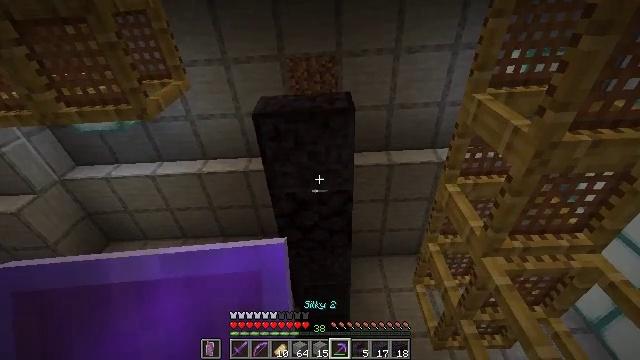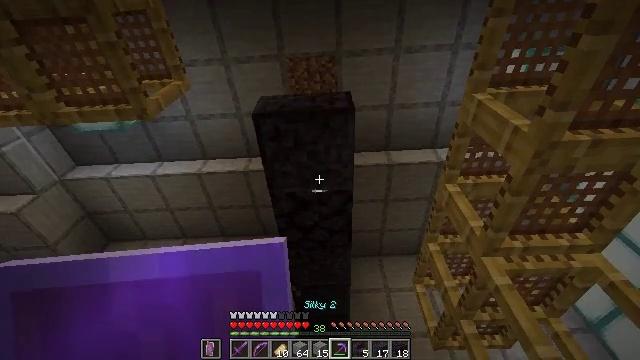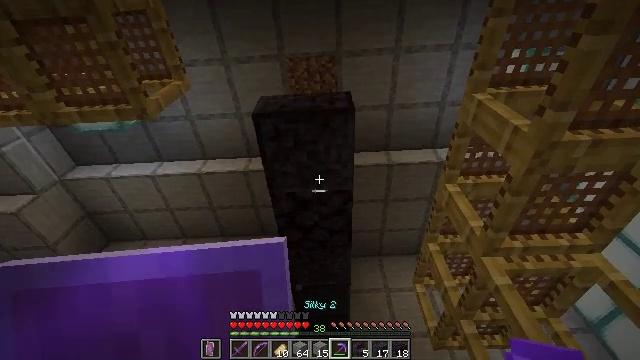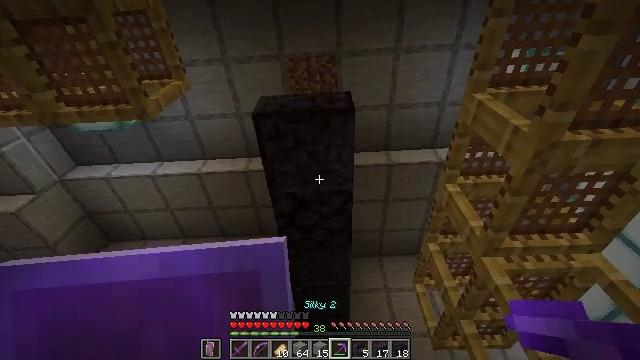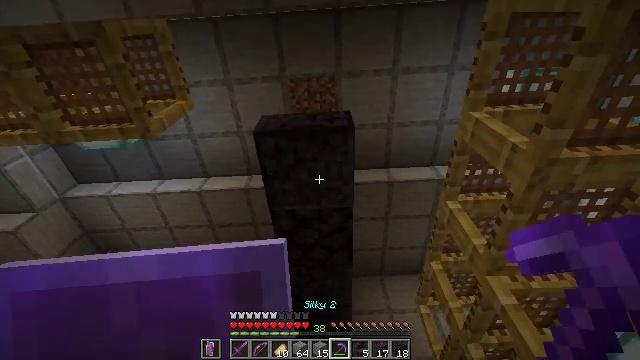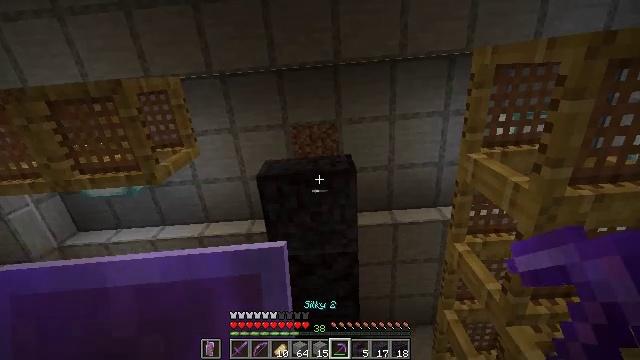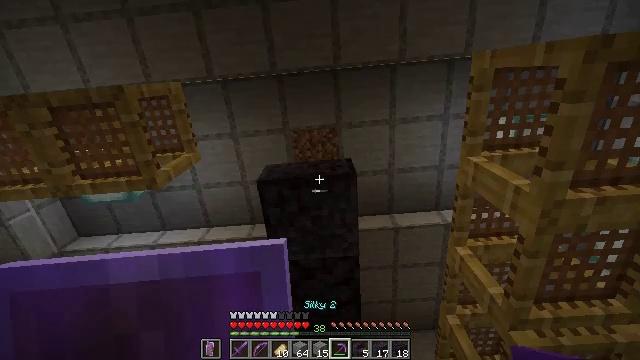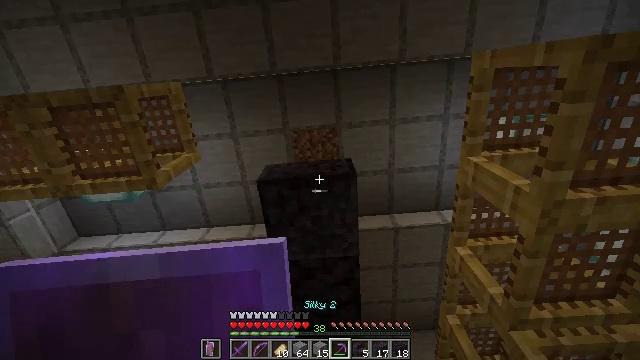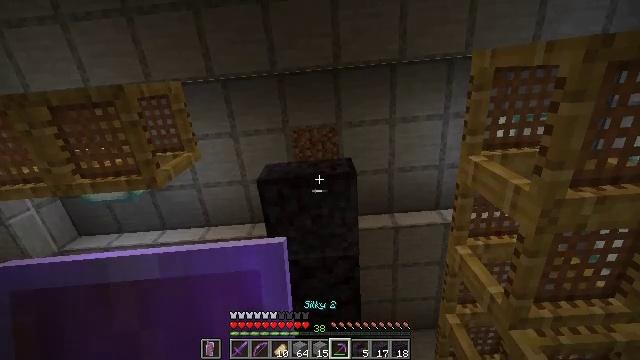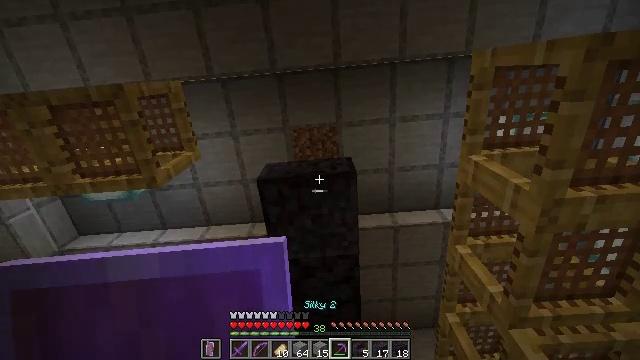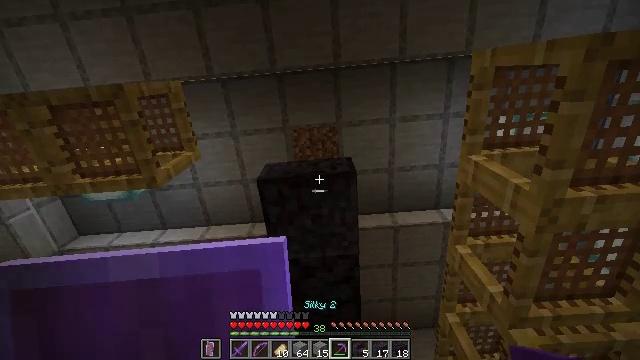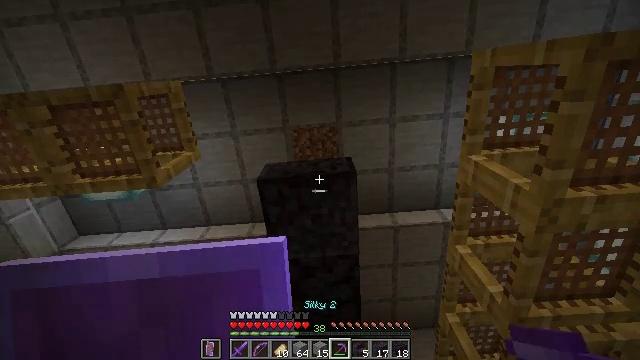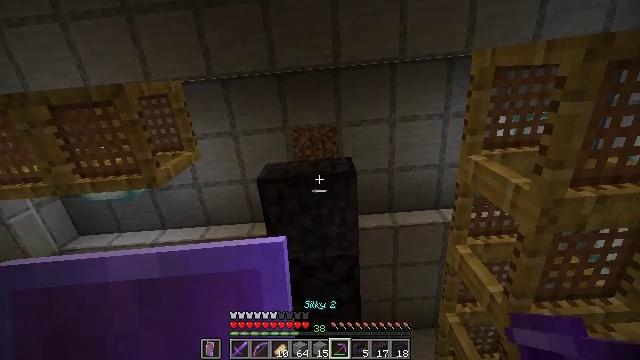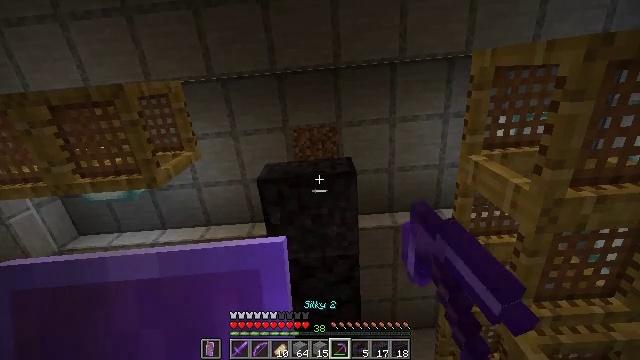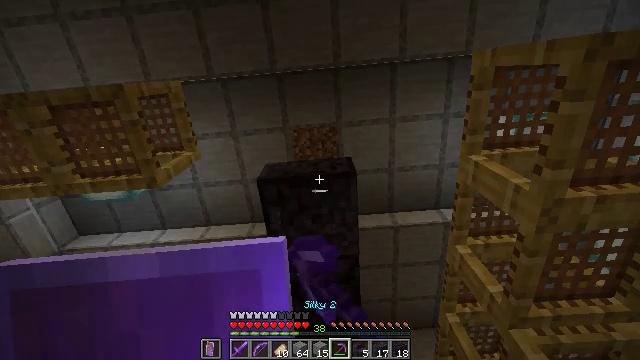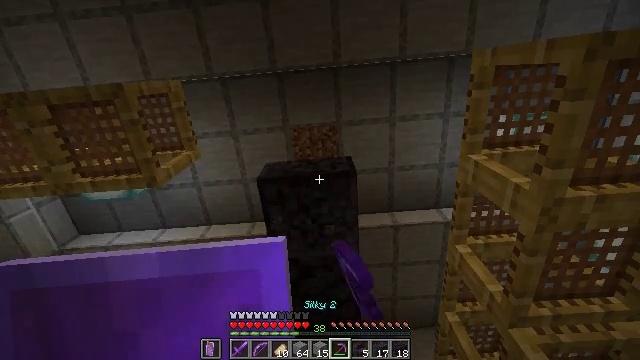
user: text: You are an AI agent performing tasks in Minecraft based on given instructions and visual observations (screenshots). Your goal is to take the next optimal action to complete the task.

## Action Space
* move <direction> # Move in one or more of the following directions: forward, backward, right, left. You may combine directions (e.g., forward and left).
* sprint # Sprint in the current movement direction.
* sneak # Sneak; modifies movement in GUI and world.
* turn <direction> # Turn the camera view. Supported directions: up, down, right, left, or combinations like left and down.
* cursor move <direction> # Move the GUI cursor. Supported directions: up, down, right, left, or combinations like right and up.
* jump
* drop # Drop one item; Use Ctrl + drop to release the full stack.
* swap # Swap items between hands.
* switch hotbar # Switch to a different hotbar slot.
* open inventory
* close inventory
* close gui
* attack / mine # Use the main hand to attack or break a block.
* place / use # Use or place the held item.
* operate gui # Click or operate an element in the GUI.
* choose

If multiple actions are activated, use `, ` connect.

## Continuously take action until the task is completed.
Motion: motion action
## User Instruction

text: mine block polished blackstone stairs
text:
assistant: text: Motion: no_op
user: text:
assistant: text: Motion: no_op
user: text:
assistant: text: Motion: no_op
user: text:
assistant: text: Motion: turn up
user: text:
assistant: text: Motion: turn left and up
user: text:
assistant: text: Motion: no_op
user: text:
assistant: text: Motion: no_op
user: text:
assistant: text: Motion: no_op
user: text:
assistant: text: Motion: no_op
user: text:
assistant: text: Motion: no_op
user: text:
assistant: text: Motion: no_op
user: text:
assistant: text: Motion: attack / mine
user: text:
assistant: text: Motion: attack / mine
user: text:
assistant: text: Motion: attack / mine
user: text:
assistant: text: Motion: attack / mine
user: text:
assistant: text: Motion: attack / mine
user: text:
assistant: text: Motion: attack / mine
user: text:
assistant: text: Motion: attack / mine
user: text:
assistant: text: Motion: attack / mine
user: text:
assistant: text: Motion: attack / mine
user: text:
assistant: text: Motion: no_op